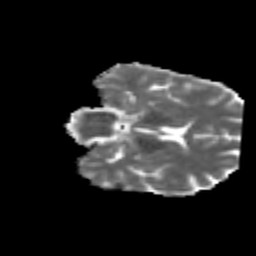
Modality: MD
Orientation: coronal
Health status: ill
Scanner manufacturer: siemens
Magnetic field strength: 3 T
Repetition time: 6.8 s
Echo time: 0.097 s